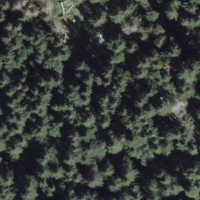
EUNIS habitat code: 43
Species observed at this site:
Leucojum vernum